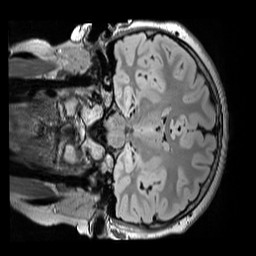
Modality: FLAIR
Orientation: coronal
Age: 10
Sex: male
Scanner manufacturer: siemens
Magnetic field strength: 3 T
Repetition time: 5 s
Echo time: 0.388 s